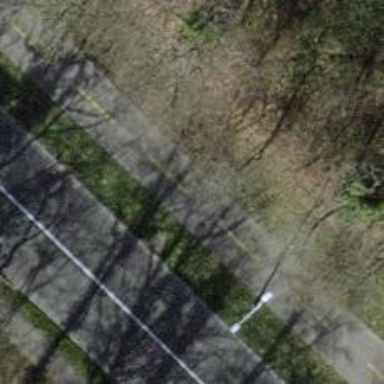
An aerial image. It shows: Cycleway road with sidewalk.